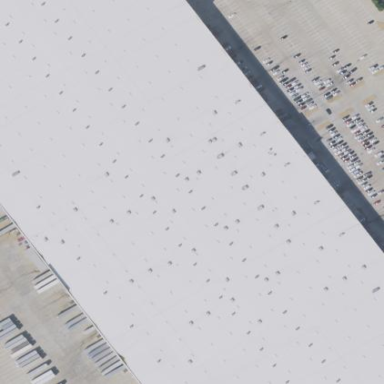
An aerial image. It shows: Warehouse.